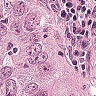
Metastatic tissue present: yes